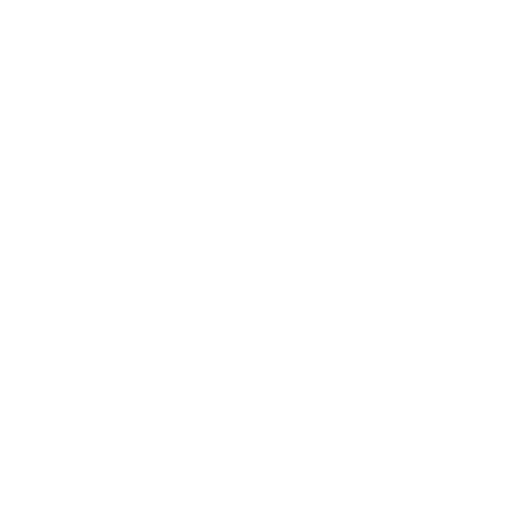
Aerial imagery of gap in Nevada named The Gap containing only shrub